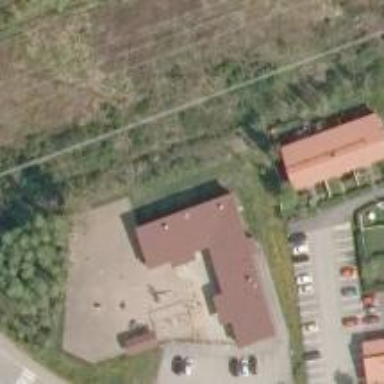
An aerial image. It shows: Building.